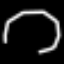
Label: octagon